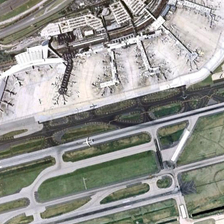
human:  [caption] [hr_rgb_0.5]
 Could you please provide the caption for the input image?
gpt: many runways sits besides the terminal building and a plane is running on one of it .

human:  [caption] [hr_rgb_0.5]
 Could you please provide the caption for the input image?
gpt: an airport terminal is between roads and airport runway with an aircraft .

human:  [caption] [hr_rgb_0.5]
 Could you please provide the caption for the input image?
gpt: a corner of the terminal and a take off runway .

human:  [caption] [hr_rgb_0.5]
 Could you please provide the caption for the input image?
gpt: the runways in which there is a plane is next to an airport like a boomerang .

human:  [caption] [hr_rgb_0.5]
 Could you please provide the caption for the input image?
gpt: many planes are parked near a large building in a large airport with several runways with a plane .